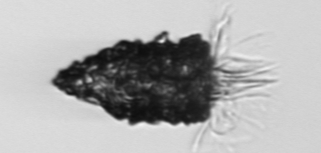
Label: Tintinnopsis